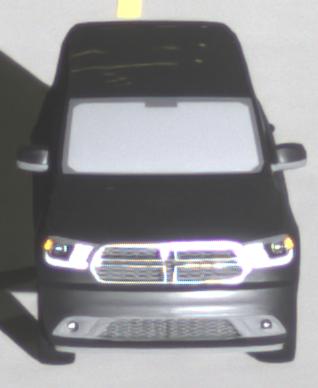
Make: Dodge
Model: Durango
Detailed model: Gen. 3
Model produced from: 2010
Doors: 5
Color: black
Road condition: dry road
Daytime: night
Contrast: high contrast